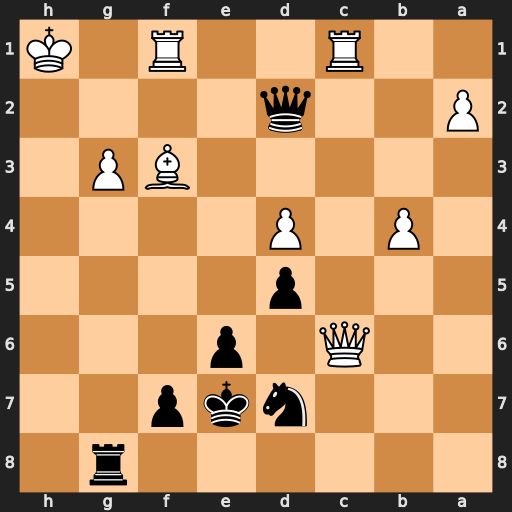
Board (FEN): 6r1/3nkp2/2Q1p3/3p4/1P1P4/5BP1/P2q4/2R2R1K
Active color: b
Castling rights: -
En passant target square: -
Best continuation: Rh8+ Bh5 Rxh5+ Kg1 Qh2#